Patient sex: F
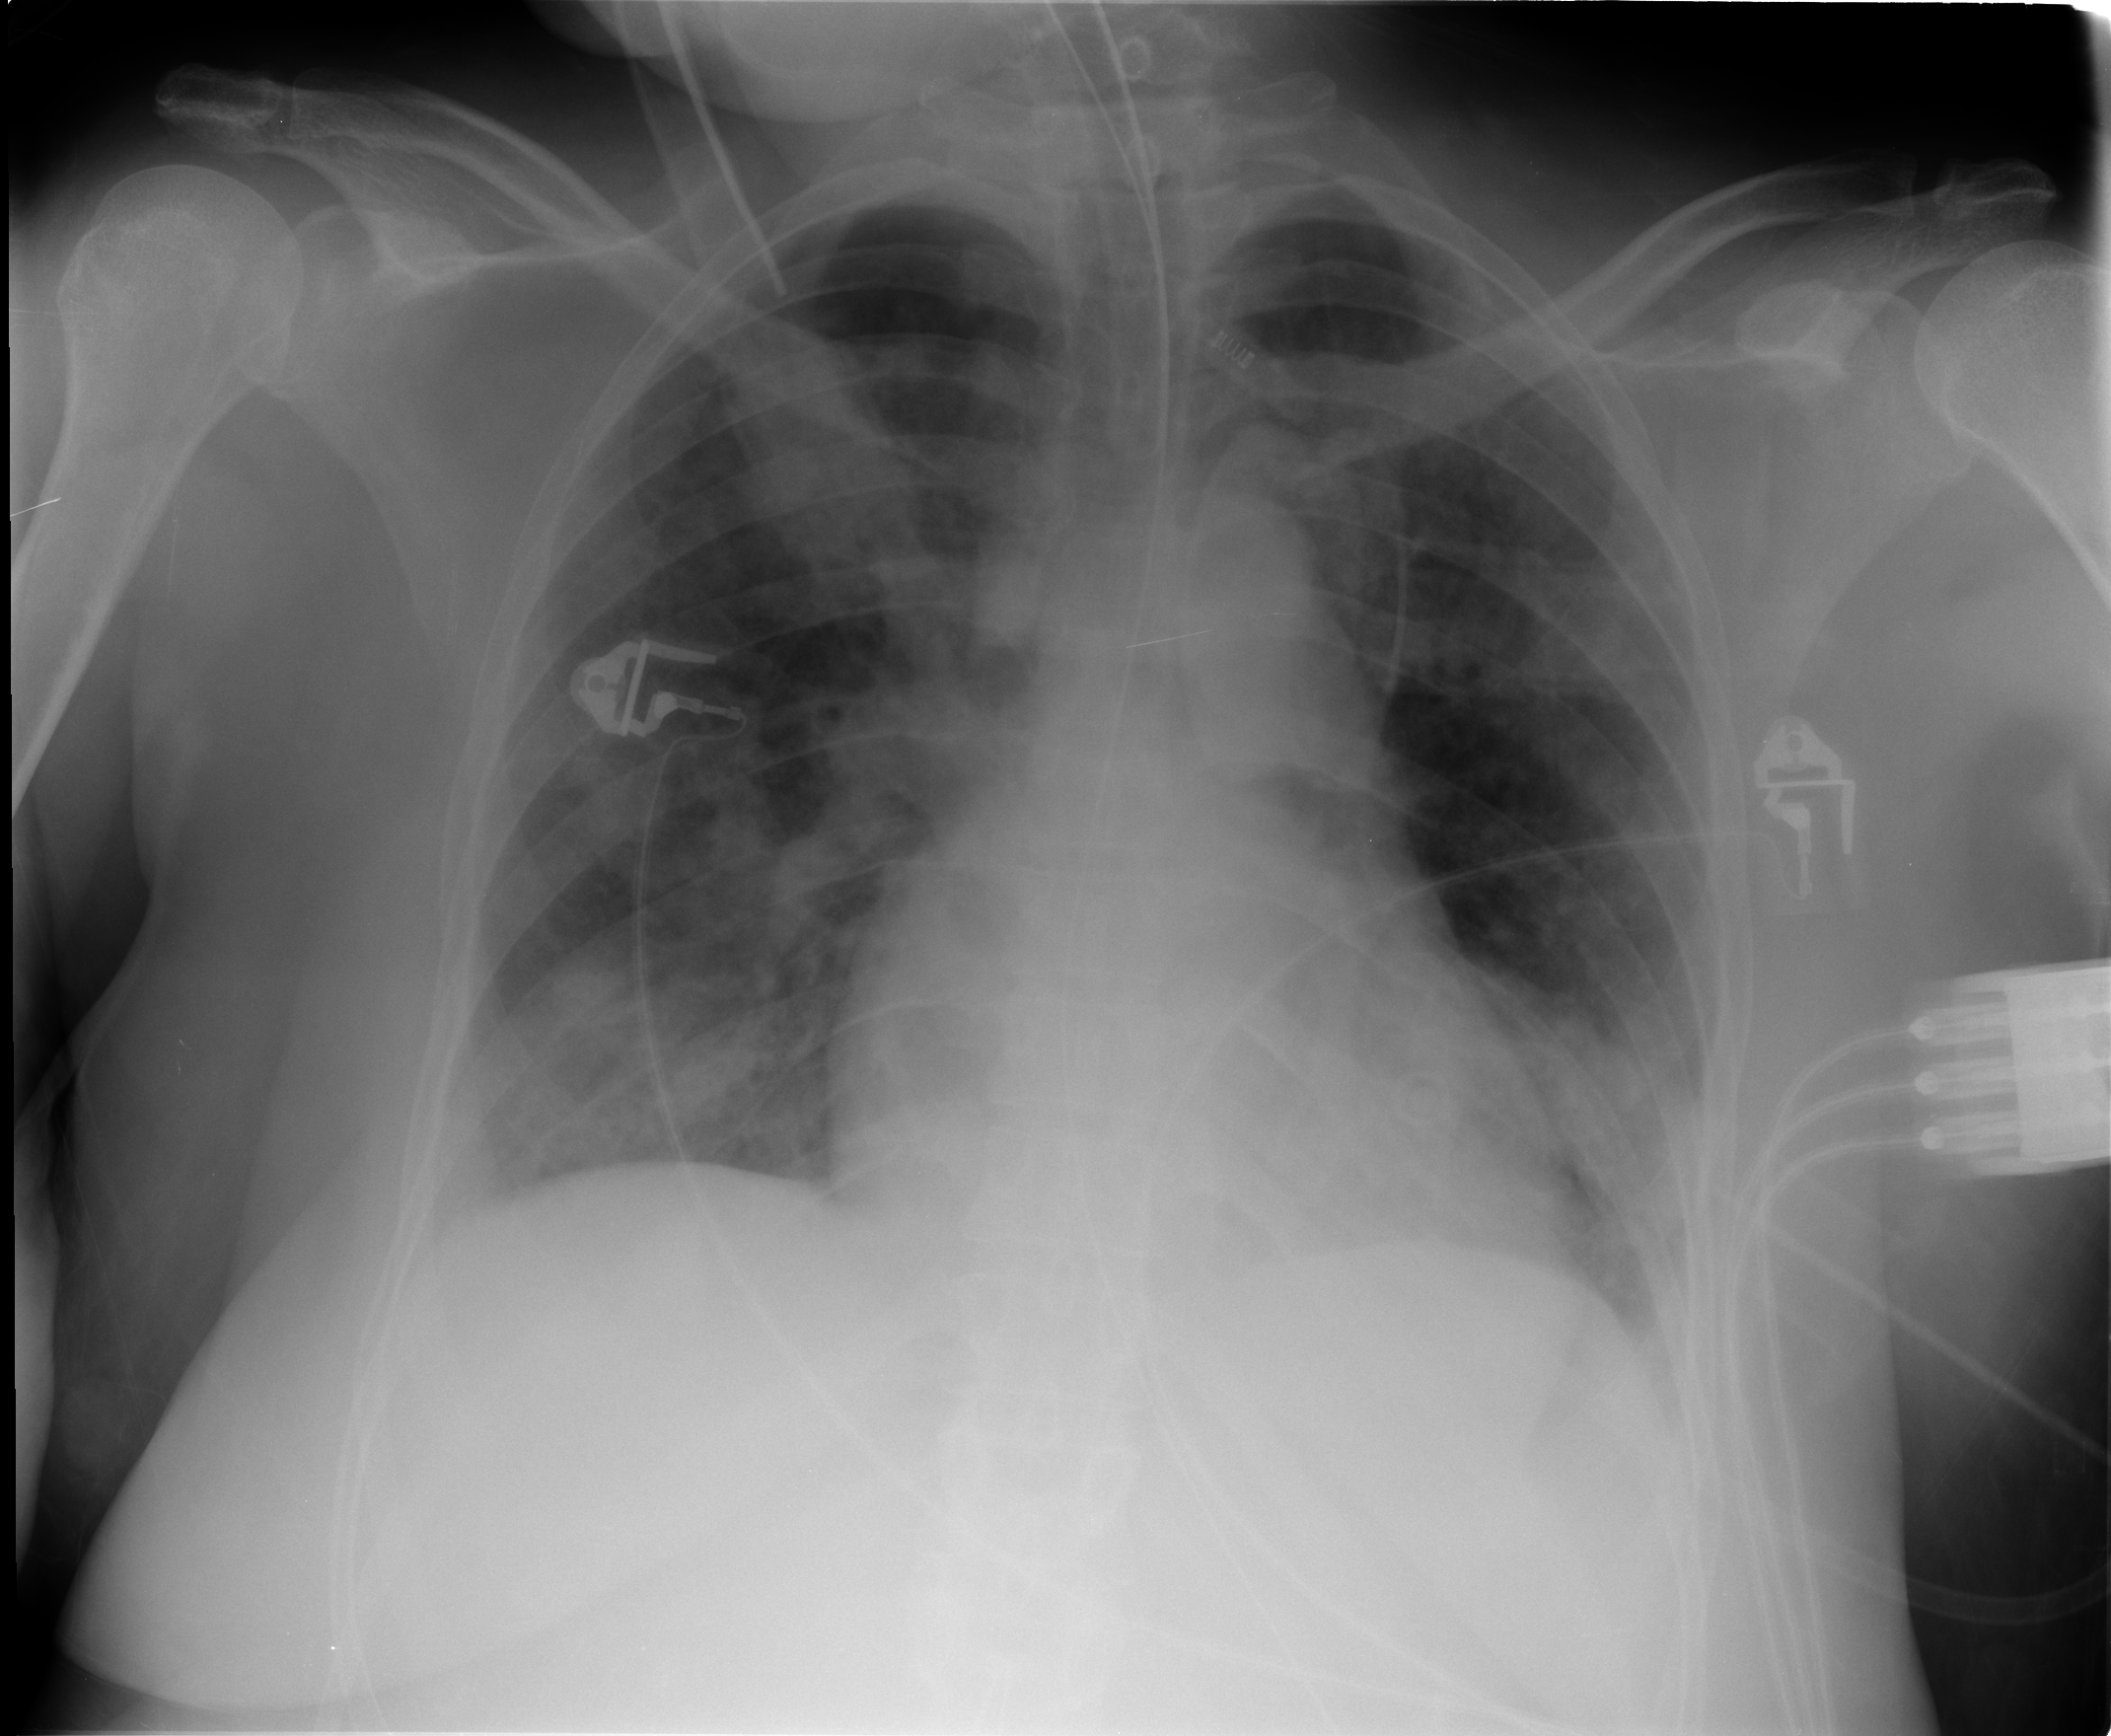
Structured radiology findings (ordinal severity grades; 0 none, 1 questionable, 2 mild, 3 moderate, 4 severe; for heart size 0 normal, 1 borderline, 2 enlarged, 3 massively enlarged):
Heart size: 2
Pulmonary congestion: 0
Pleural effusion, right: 0
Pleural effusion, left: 0
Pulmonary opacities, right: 3
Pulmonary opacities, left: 2
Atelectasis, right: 1
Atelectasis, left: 1